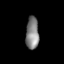
Tissue: lung
Cell type: Epithelial cells
Senescence score: 0.5663
Nuclear area (px): 412
Mean DAPI intensity: 130.209